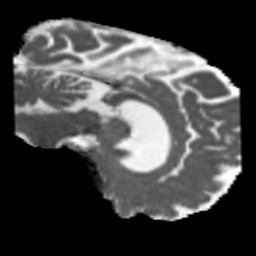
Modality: MD
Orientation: sagittal
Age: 71
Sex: male
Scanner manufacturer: siemens
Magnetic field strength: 3 T
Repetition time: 5.47 s
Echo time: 0.0854 s